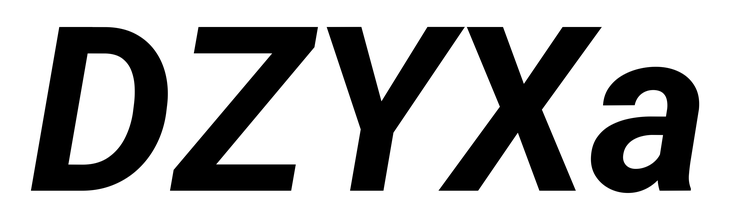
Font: Roboto-Italic_Bold_Italic